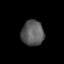
Tissue: prostate
Cell type: Epithelial cells
Senescence score: 0.3443
Nuclear area (px): 556
Mean DAPI intensity: 91.406